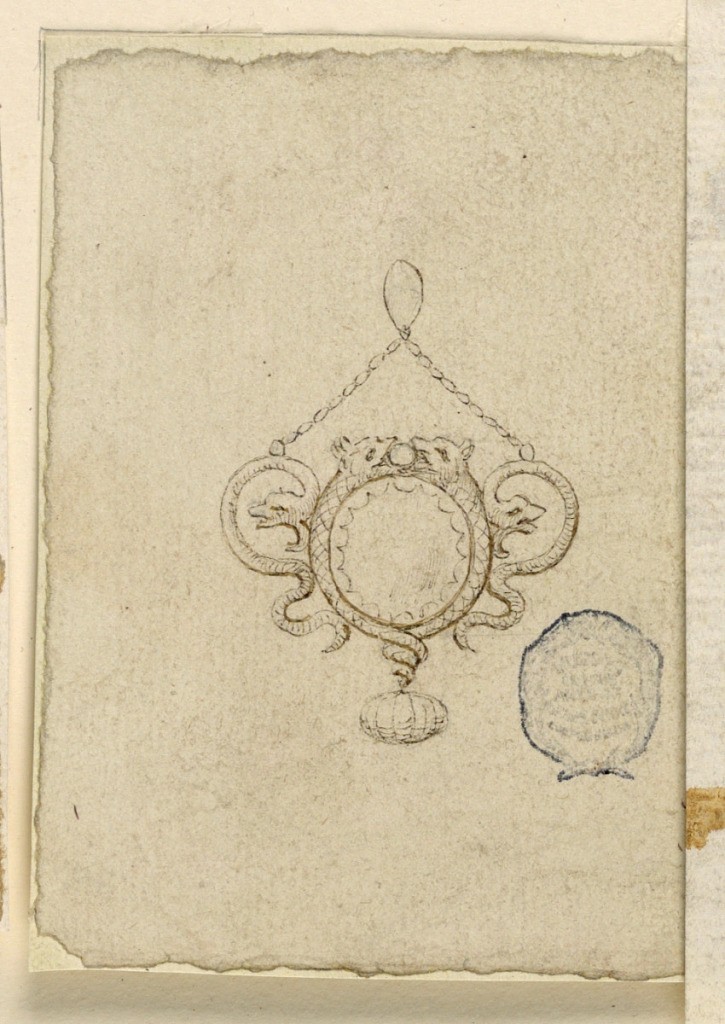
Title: Design for a Pendant
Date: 1840–70
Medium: Pen, brush and sepia on paper
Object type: Drawing
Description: A circular diamond is framed by two snakes. Two more serve as handles, by which the chain is fastened. Below, a diamond.